Question: UPI cashback?
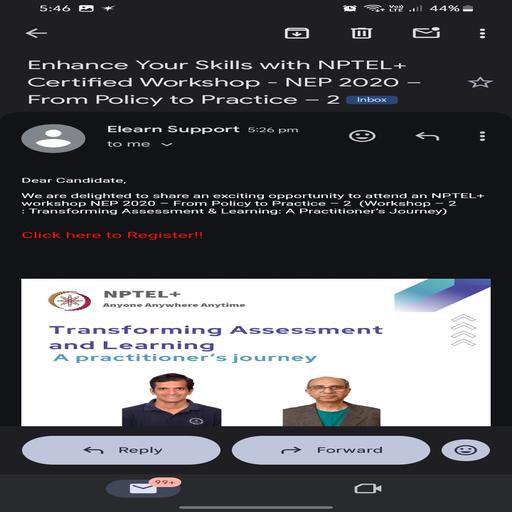
Answer: 0.03